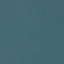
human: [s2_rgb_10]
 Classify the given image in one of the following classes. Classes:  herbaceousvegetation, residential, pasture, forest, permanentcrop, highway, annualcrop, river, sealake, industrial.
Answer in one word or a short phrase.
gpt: SeaLake